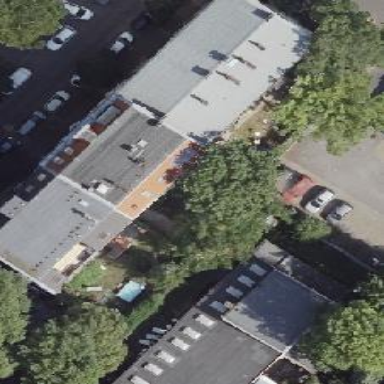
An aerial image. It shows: Building featuring apartments with half-hipped roof.